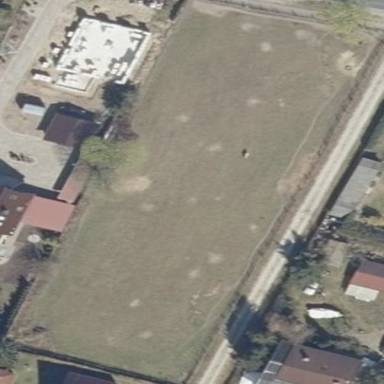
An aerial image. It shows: Fence surrounding meadow.